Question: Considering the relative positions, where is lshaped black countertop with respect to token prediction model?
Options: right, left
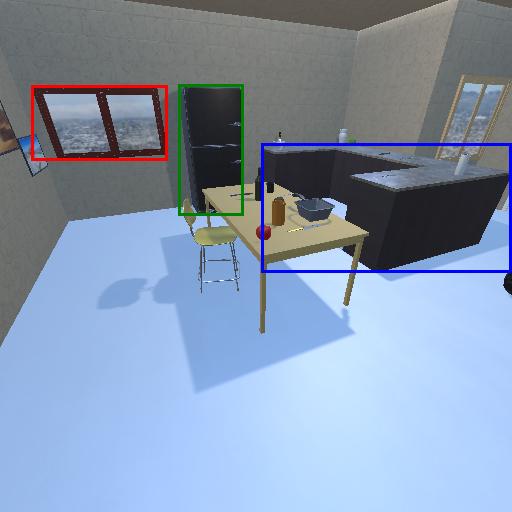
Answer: right